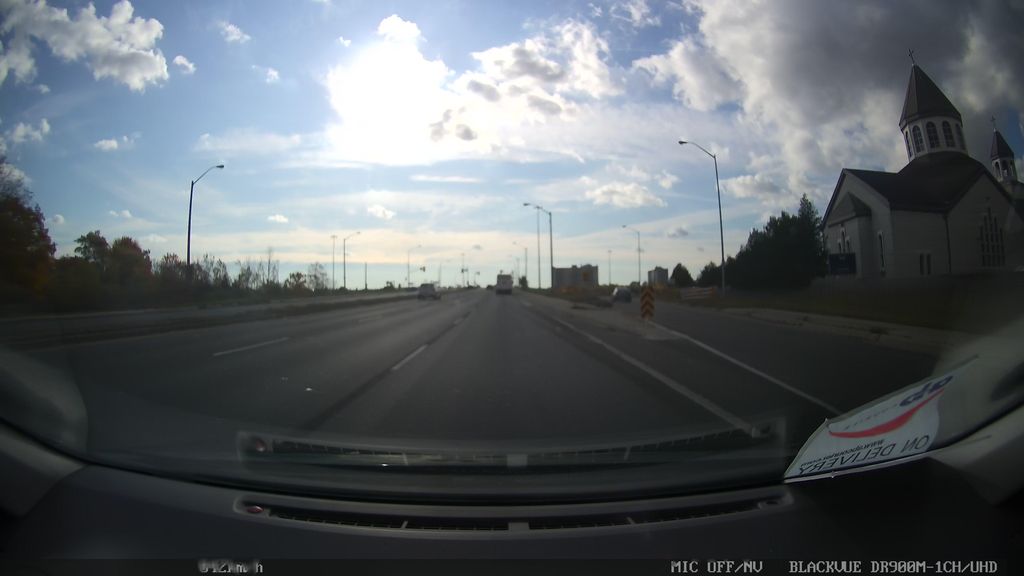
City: toronto